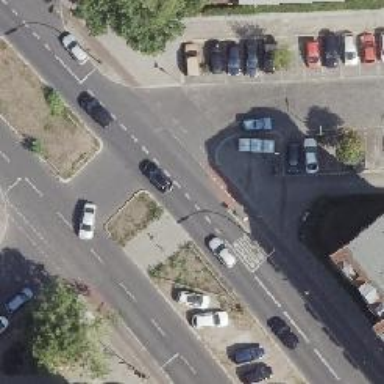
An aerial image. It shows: Footway that serves as traffic island.